Interaction volume radius: 5 \u00c5
Interaction volume height: 35 \u00c5
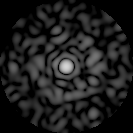
Disorder parameter: 0.8324